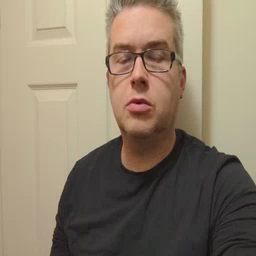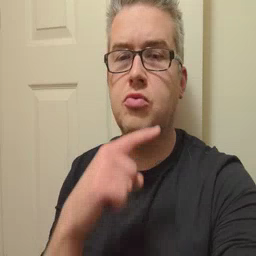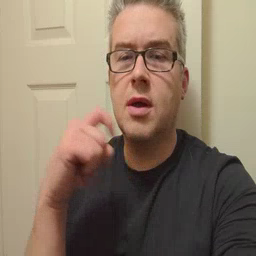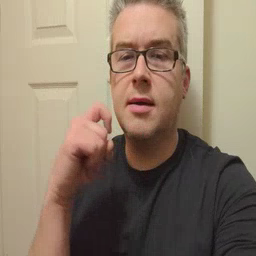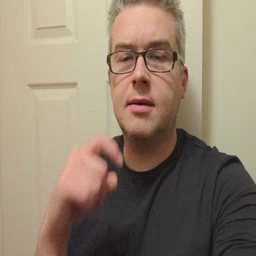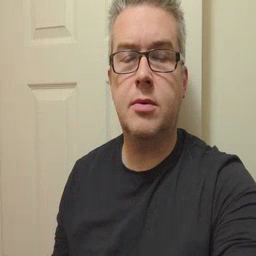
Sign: dryer